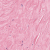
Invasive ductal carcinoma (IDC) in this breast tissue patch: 0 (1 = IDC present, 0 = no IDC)